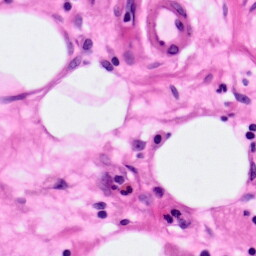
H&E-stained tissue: Pancreatic